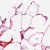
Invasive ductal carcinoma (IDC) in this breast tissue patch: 0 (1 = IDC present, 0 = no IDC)